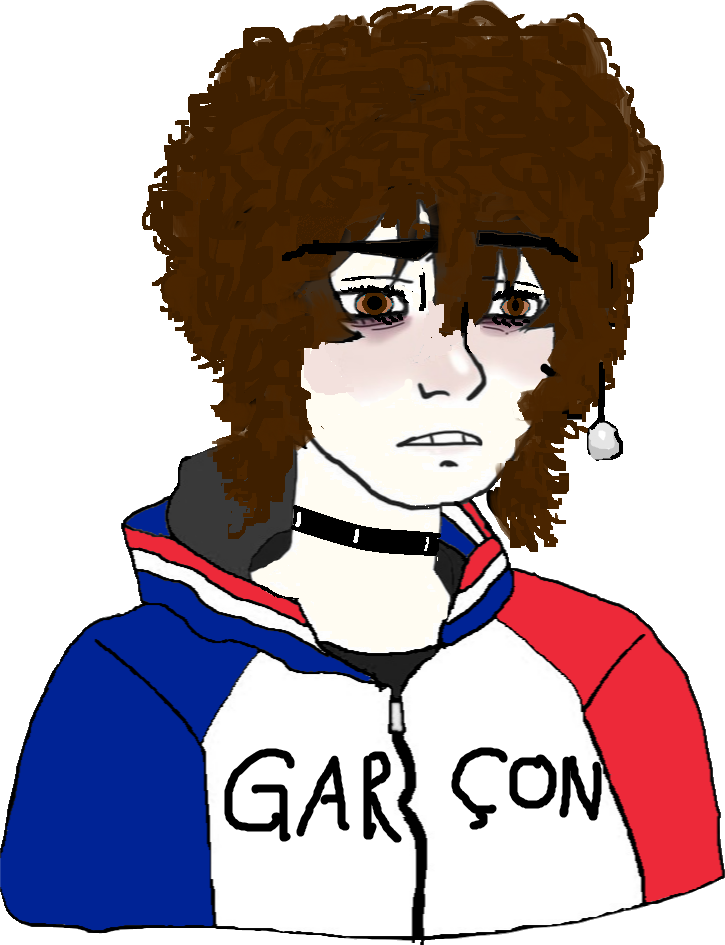
Label: 5_Twinkjak